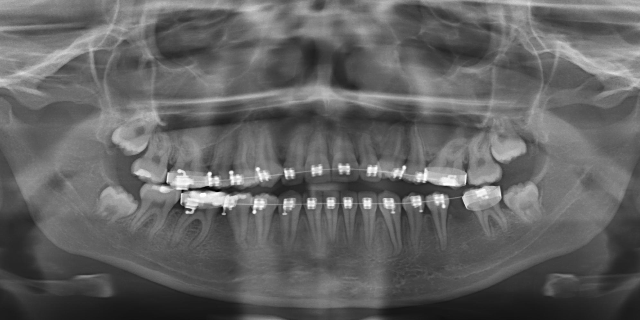
adult